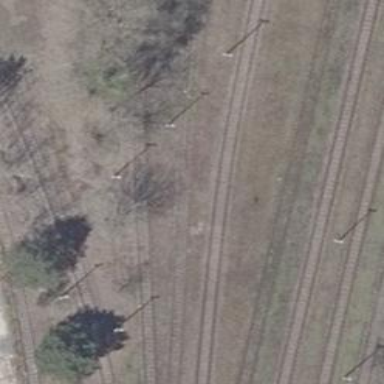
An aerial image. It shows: Rail spur service.